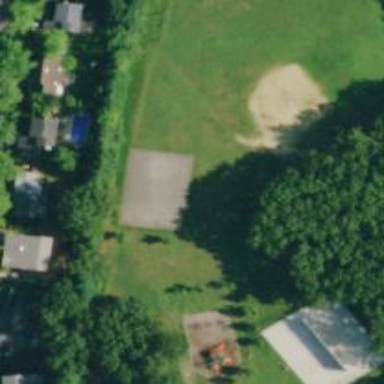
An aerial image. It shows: Recreation ground.